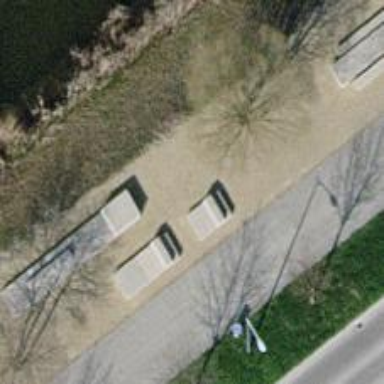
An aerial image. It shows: Bench for seating.